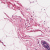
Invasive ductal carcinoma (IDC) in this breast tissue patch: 0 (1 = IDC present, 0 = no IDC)